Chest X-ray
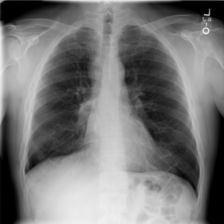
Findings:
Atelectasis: negative
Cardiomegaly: negative
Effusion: negative
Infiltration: negative
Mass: negative
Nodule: negative
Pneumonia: negative
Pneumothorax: negative
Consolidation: negative
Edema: negative
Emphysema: negative
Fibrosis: negative
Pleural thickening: negative
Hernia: negative